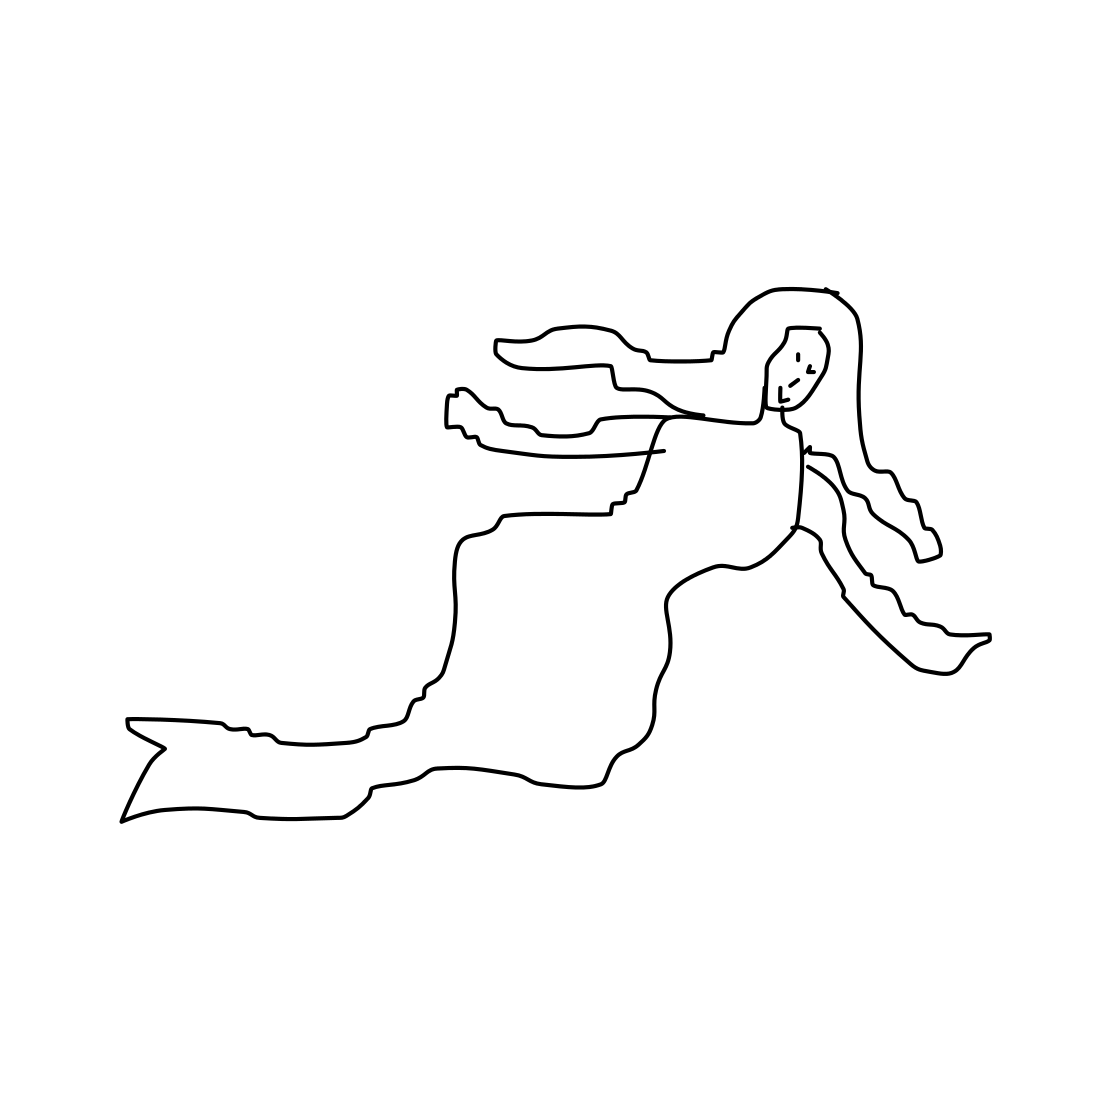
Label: mermaid